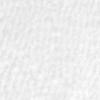
Label: no_change